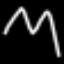
Label: squiggle